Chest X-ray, AP view. Patient: 72 years old, sex F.
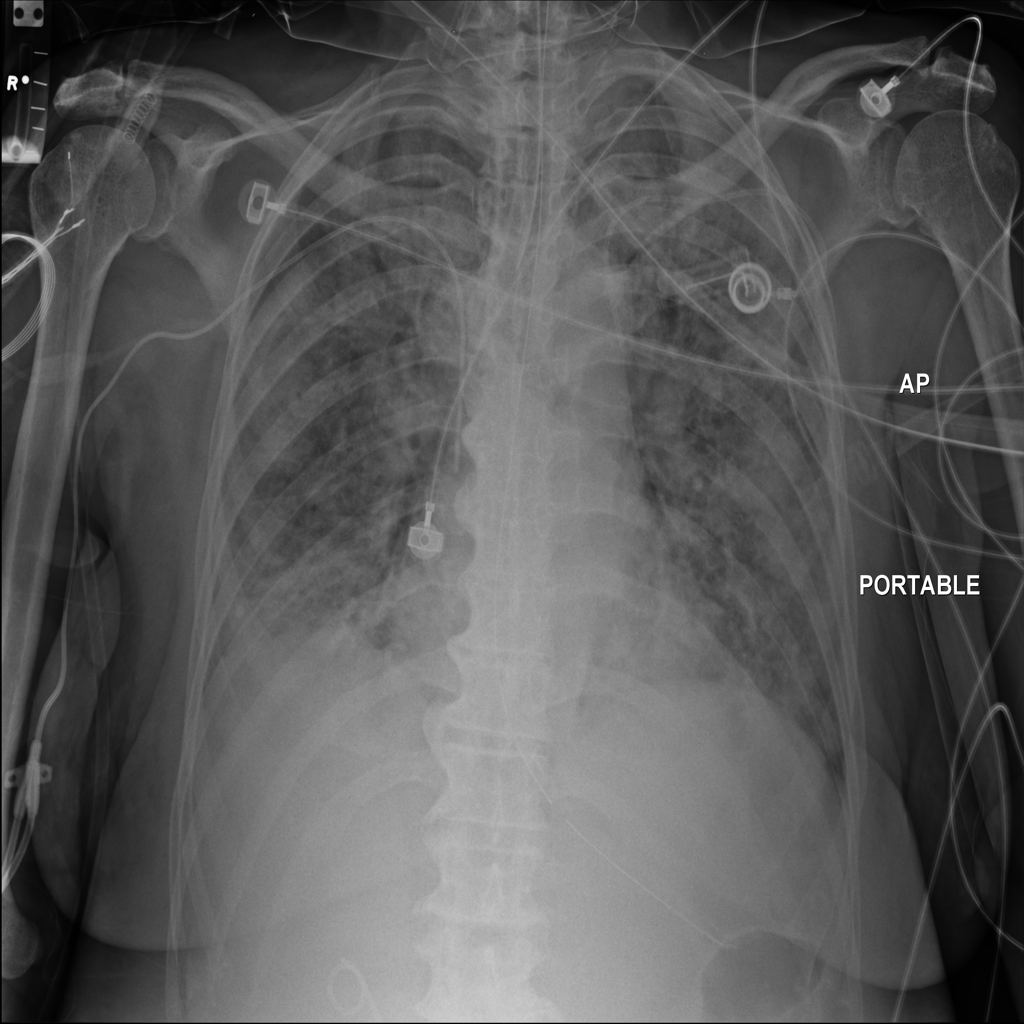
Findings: Infiltration